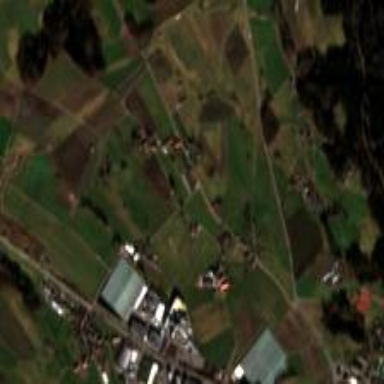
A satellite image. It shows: Picturesque farmland scene.